Question: What is the best way, or existing snipets/libs (free/open source) of doing something like this

Technologies I would like to have in this is jquery, CSS3. etc..
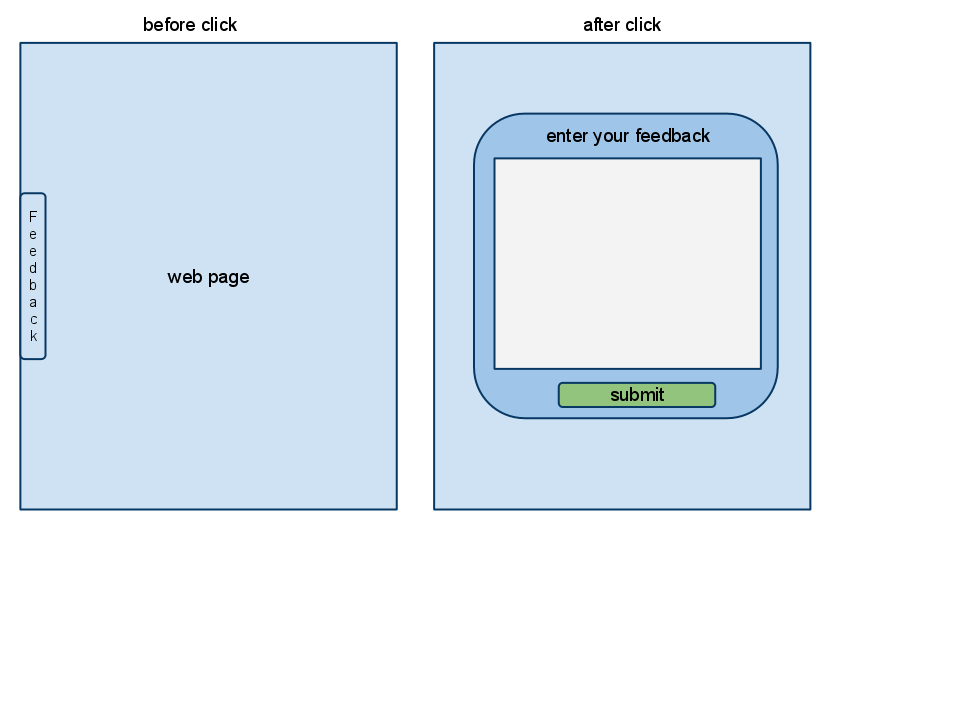
Answer: You can use any modal box to make it work. Just some implement.
Here live demo <URL>
I use <URL>